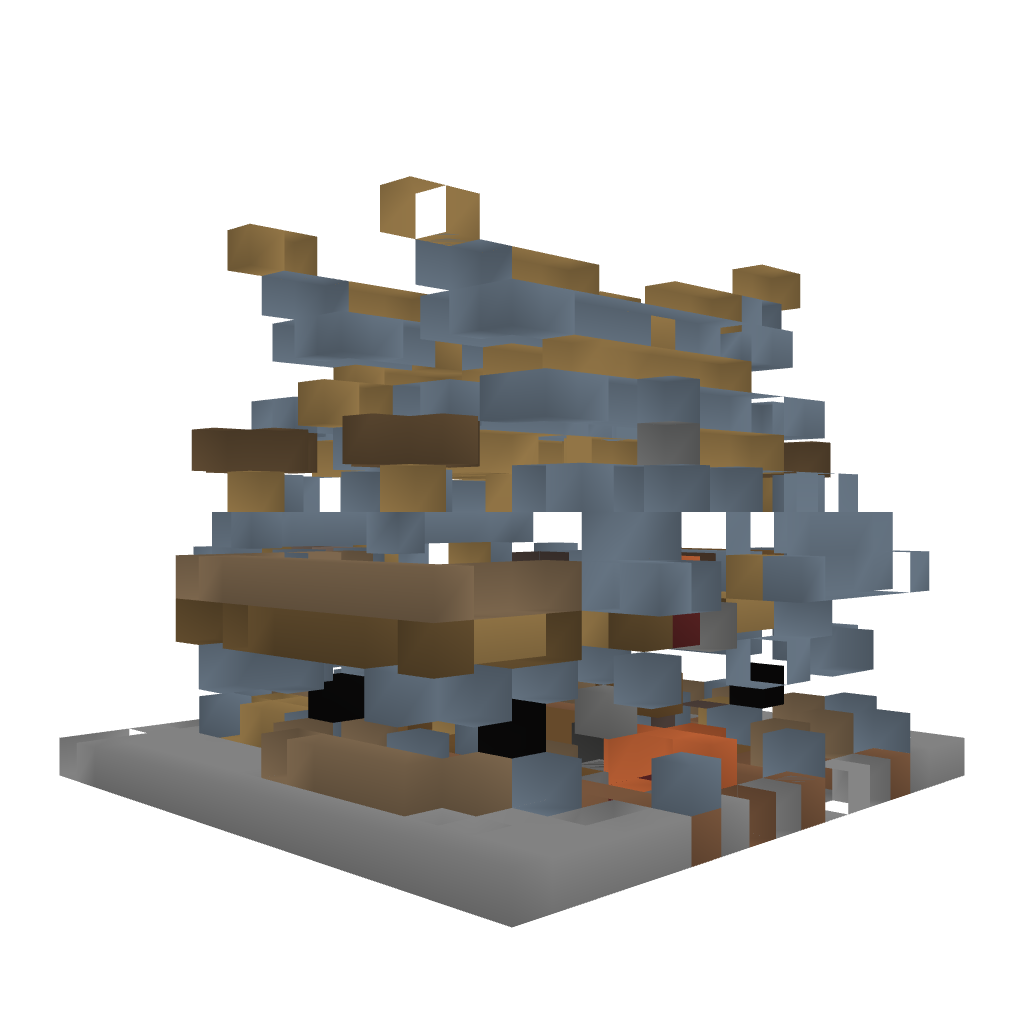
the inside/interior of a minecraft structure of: Medieval House